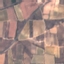
Land use / land cover class: PermanentCrop